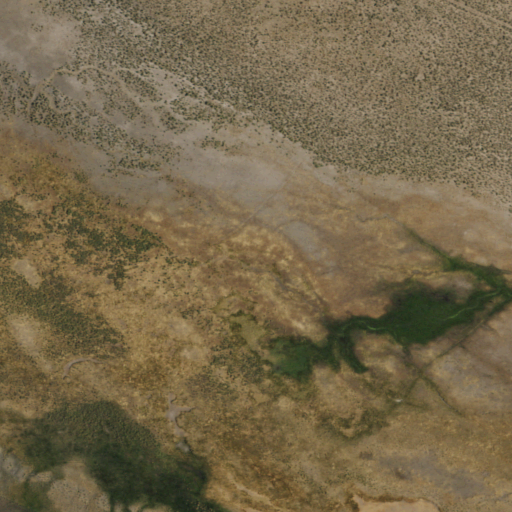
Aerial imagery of plain(s) in Nevada named Boulder Field containing herbaceous wetlands, shrub, and woody wetlands